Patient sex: F
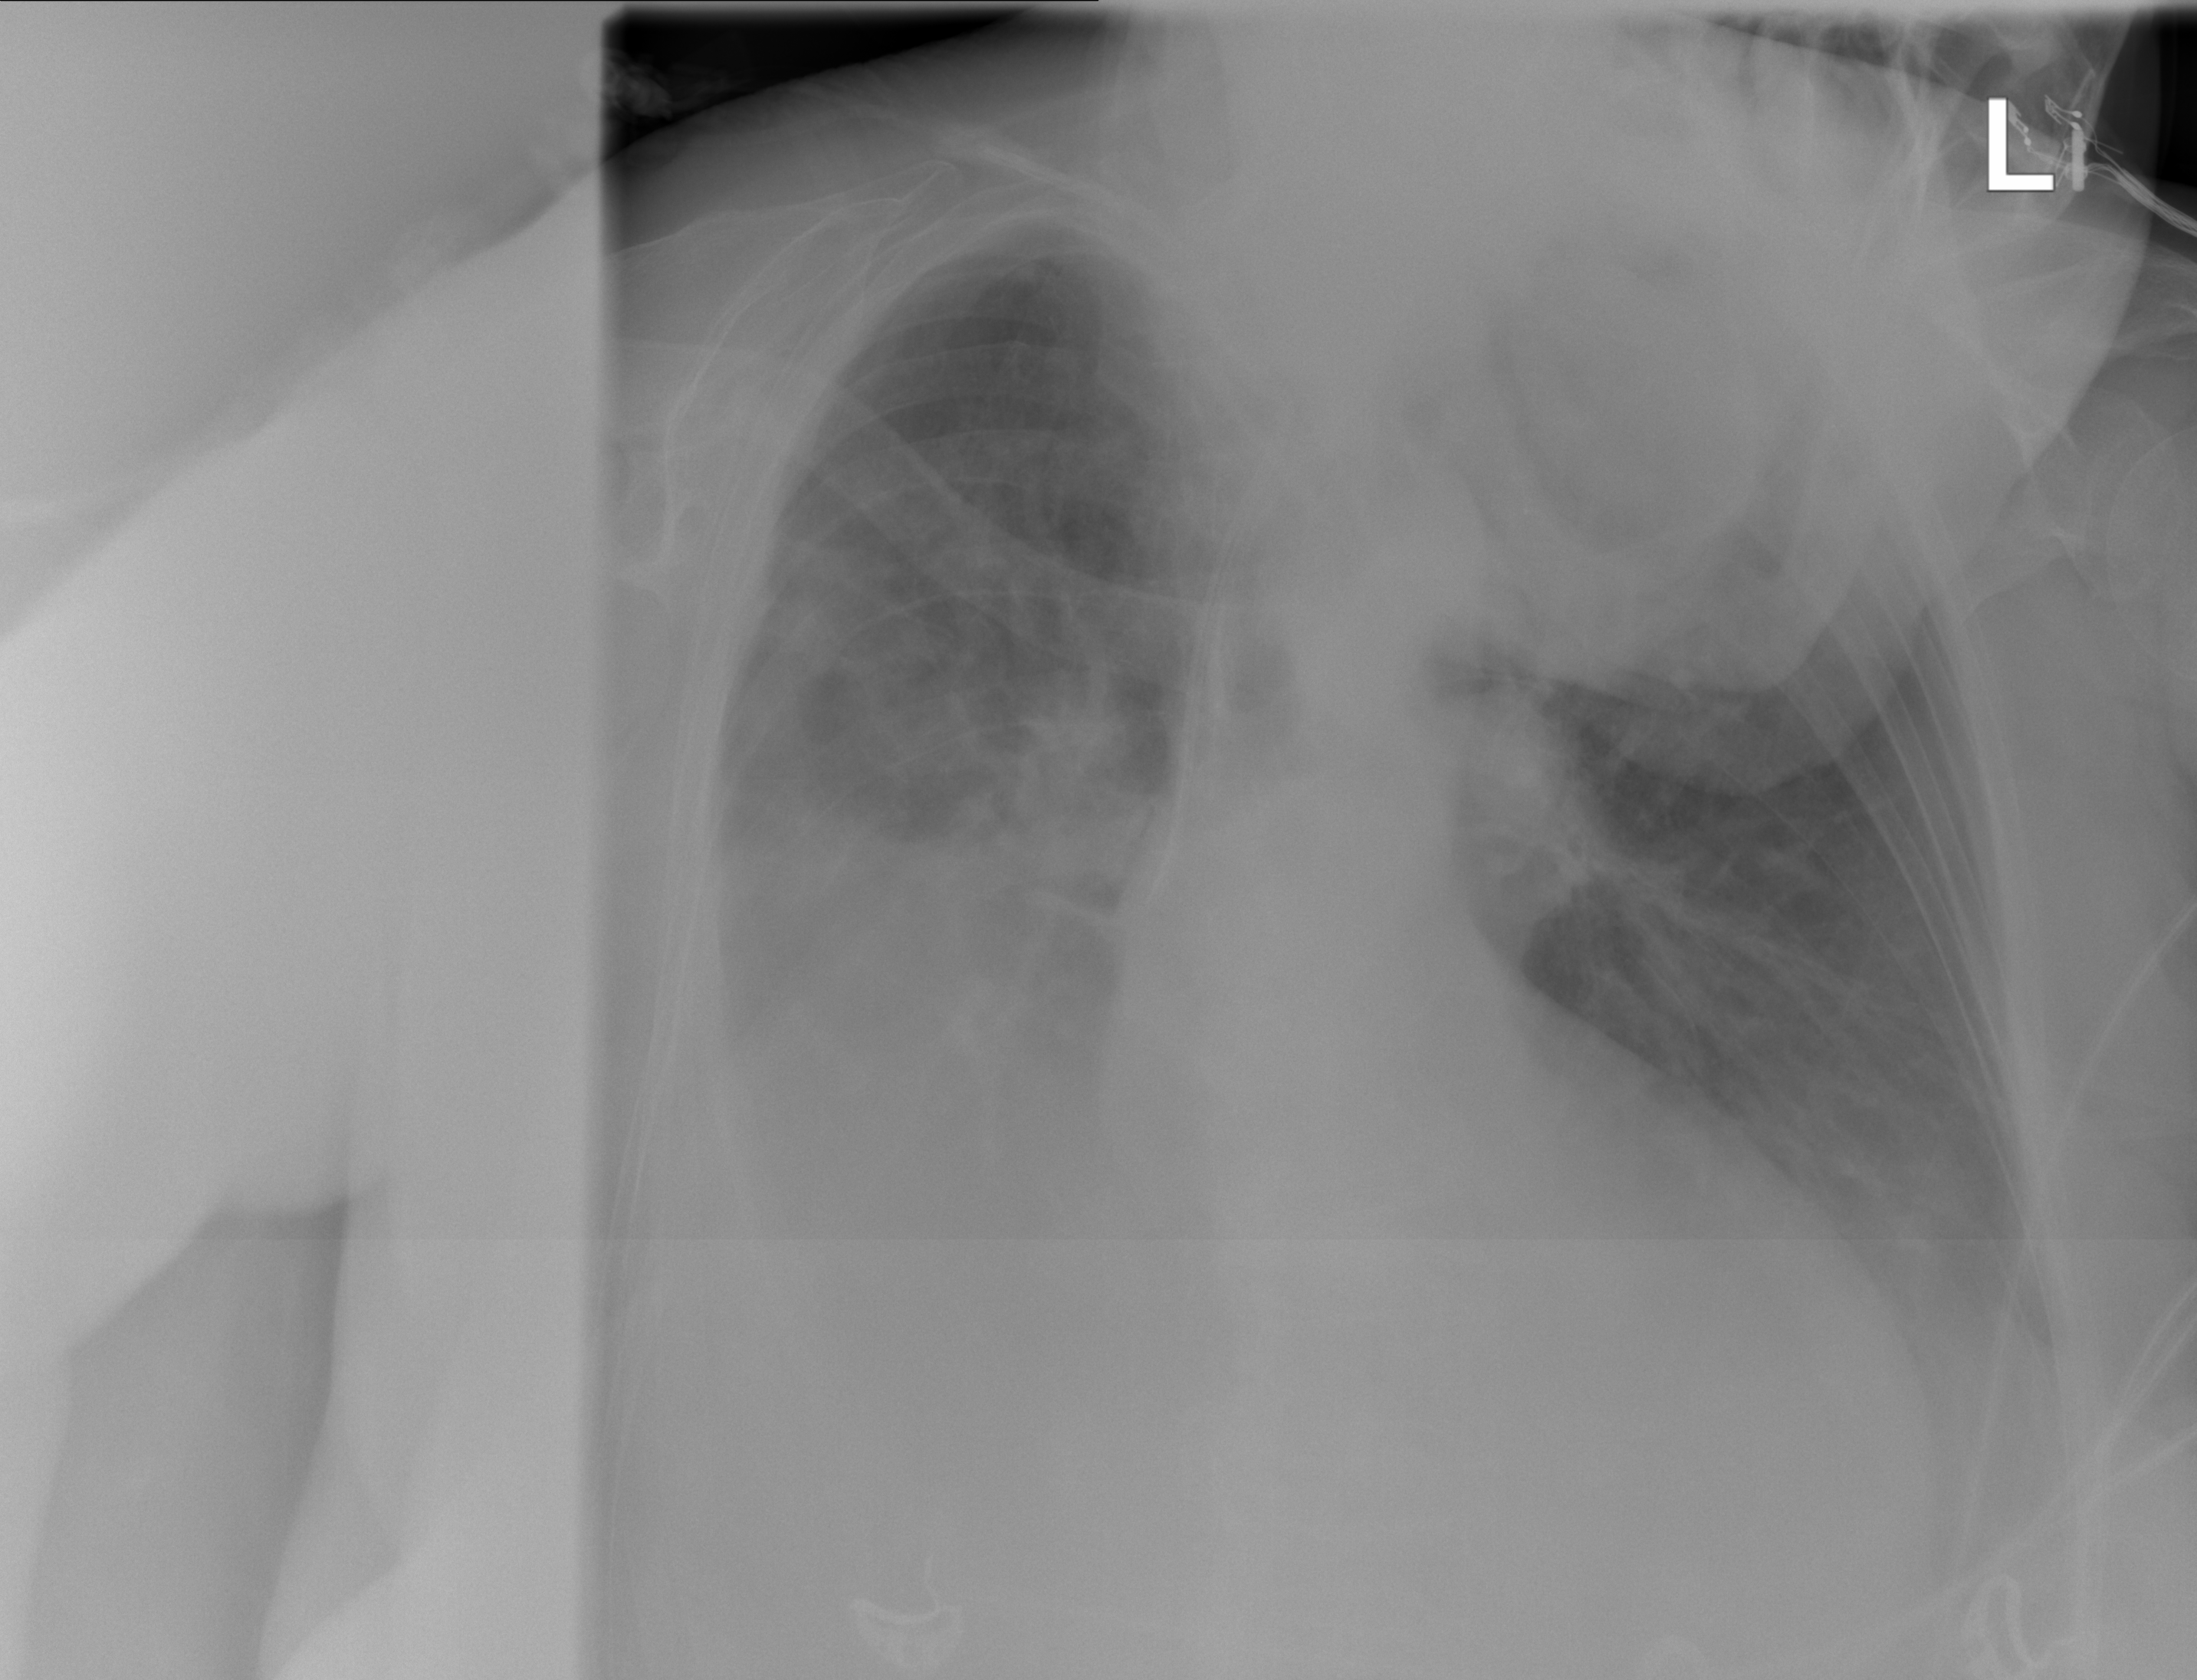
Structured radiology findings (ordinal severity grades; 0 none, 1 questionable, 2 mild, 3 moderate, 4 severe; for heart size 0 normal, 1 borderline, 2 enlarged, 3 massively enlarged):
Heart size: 0
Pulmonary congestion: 0
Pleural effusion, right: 3
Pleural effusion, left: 2
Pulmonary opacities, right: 2
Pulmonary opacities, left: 0
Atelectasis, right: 2
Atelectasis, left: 0